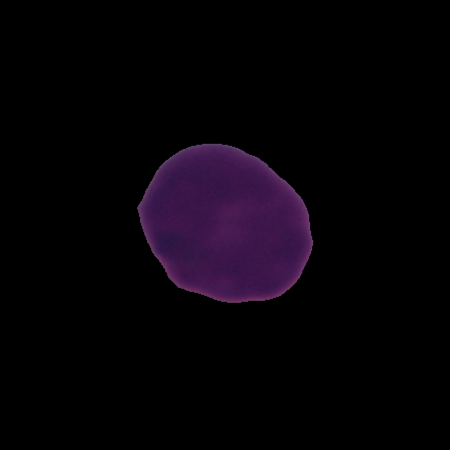
Label: healthy